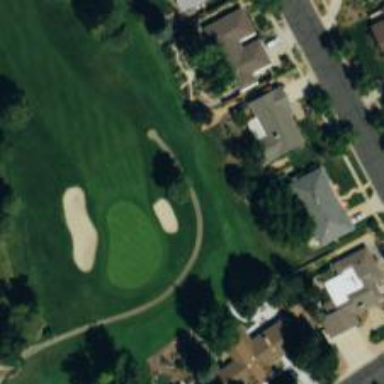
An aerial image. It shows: Track noted as Golf Cart path.